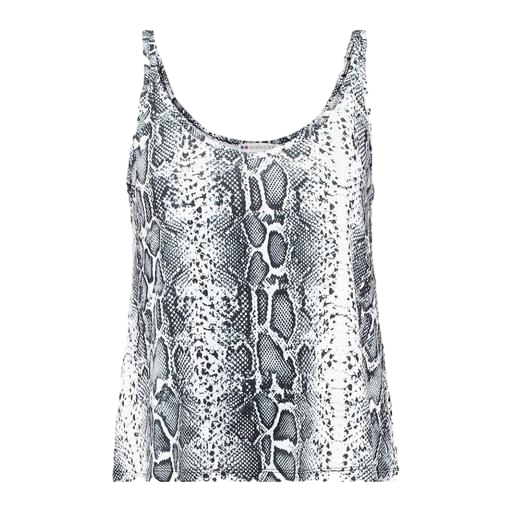
white printed tank top, billie blossom silver snake printed shell top, black and white patterned tank top, white background